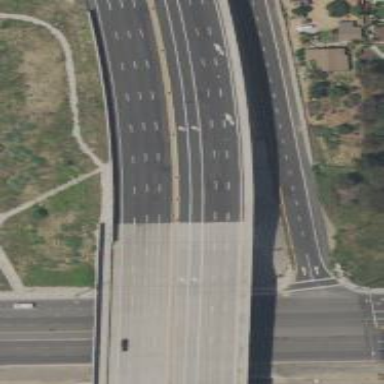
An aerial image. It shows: This image shows trunk highway that functions as expressway.